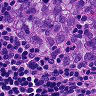
Metastatic tissue present: yes